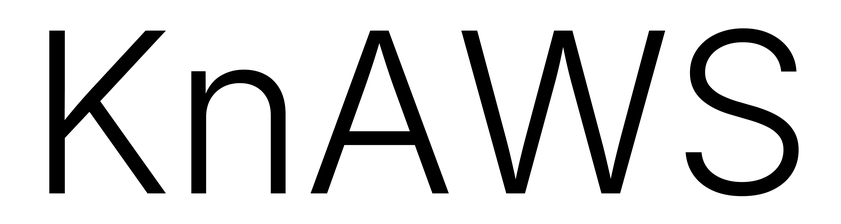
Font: Inter_Light